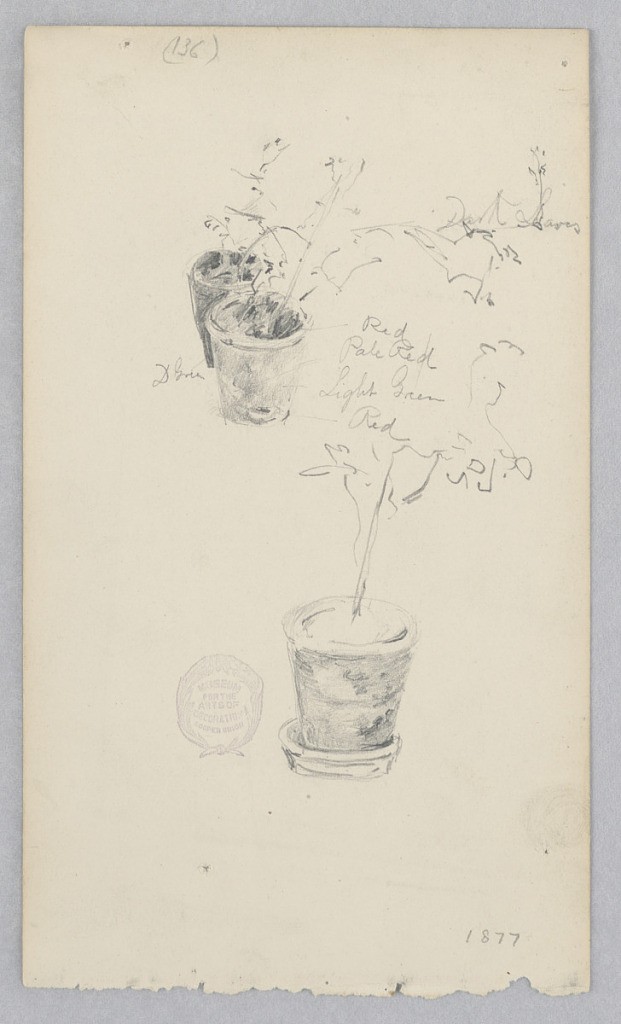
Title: Sketches of Flower Pots
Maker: Robert Frederick Blum, American, 1857–1903
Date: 1877
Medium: Graphite on wove paper
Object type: Drawing
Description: Sketch of three flower pots with plants, with color notes.